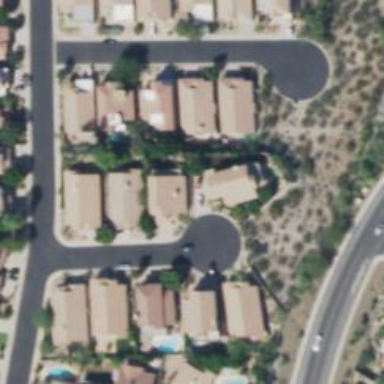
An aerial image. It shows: Smooth asphalt road in residential area.